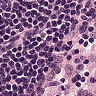
Metastatic tissue present: no